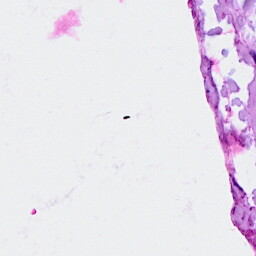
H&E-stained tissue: Breast